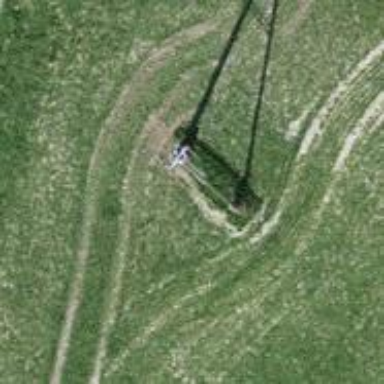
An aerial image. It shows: Power pole.